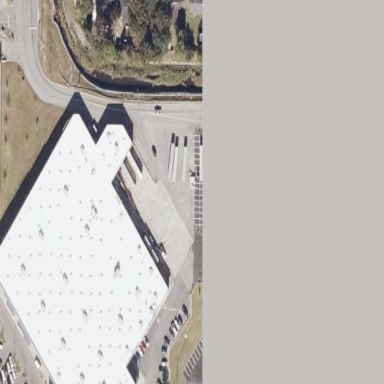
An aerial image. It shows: Wholesale shop within building.